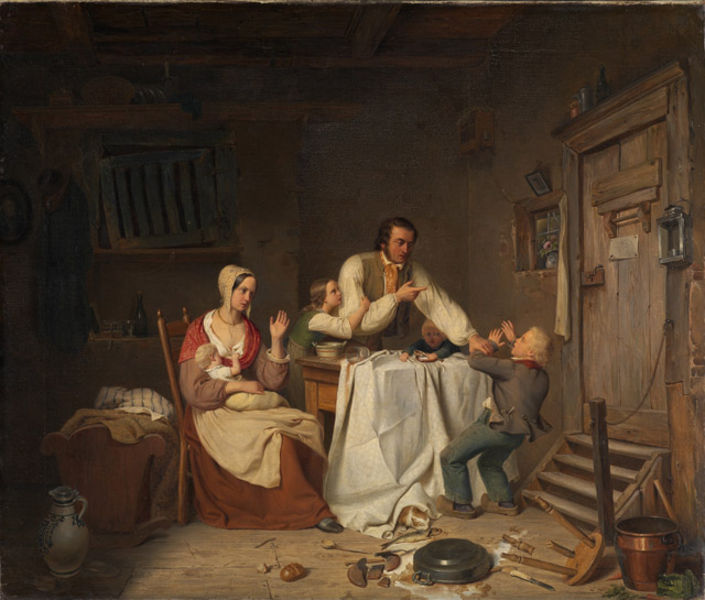
Titel: Unterbrochene Mahlzeit
Künstler: Heinrich Franz Gaudenz von Rustige
Standort: Karlsruhe
Institution: Staatliche Kunsthalle Karlsruhe
Schlagwörter: gemälde, mann, frauen, stadt, fenster, finger, frau, holz, laterne, raum, stuhl, stühle, tisch, tür, zimmer, haus, rot, tuch, malerei, flasche, arm, teller, innenraum, tischdecke, tischtuch, hütte, boden, decke, eltern, familie, kind, mutter, tochter, vater, bauern, genre, kinder, chaos, kanne, krug, vase, topf, man, türe, baby, schemel, treppe, zerstörung, argue, arguement, chair, fight, hat, people, red, stairs, steps, stool, window, essen, dark, dress, interior, old, painting, room, sitting, table, wohnung, woman, zeigefinger, bed, bett, servant, brot, brown, floor, stube, stufen, wooden, fallen, ruine, stillen, streit, schläge, strafe, bürger, schwester, mahl, biedermeier, ehepaar, kaputt, hand, wood, food, girl, house, boy, child, light, drawing, privat, armut, mother, schlagen, zerbrochen, ärger, sohn, necklace, kochlöffel, accident, wreck, stürzen, bruder, children, door, kessel, fesnter, wiege, schimpfen, scherben, brote, streich, lantern, frech, cat, family, art, colorful, english, prügel, bottle, cloth, home, cottage, erziehung, gemäde, canvas, space, kids, tablecloth, father, son, kid, hold, jug, pitcher, poor, thief, bestrafung, fist, anger, angry, argument, scared, lehrling, boys, parents, bowl, broken, point, europe, daughter, hurt, ermahnen, dad, sideburns, feeding, infant, indoor, crying, stop, furniture, dinner, mess, wife, kitchen, warning, g, 1800, 19th century, bucket, #stuhl, beating, punishment, threat, middle class, brother, 1800s, cradle, mom, harsh, scolding, poverty, punish, mean, yelling, die familie, yell, spill, hit, butler, kis, hause, köffel, daugther, punishing, nanger, grabbing, threaten, cyring, mather, scold, crib, overturned, briother, broke, childern, little man, disagreement, uncle, abuse, dinnertime, #nichtlusti, #wettbewerbsverzerrung, #warum?, #pappnasen, discipline, chelf, manners, streit in der familie, streit am esstisch, zappelfilipp, wwiege, 婚车, besändfitgen, children mother, brachtum, hausszene